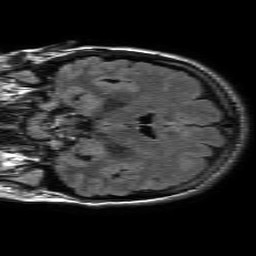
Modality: FLAIR
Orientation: coronal
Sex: female
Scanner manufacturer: philips
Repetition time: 11 s
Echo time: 0.125 s